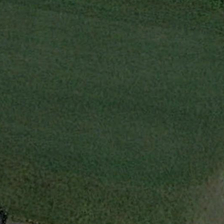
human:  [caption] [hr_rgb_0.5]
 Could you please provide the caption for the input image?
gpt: a green tree is near a piece of green meadow .

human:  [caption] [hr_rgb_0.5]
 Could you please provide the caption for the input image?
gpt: a green tree is near a piece of green meadow .

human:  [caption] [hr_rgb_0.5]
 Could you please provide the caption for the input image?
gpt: a green tree is near a piece of green meadow .

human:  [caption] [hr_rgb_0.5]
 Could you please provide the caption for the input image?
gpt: a green tree is near a piece of green meadow .

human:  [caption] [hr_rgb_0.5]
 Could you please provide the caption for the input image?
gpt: a green tree is near a piece of green meadow .